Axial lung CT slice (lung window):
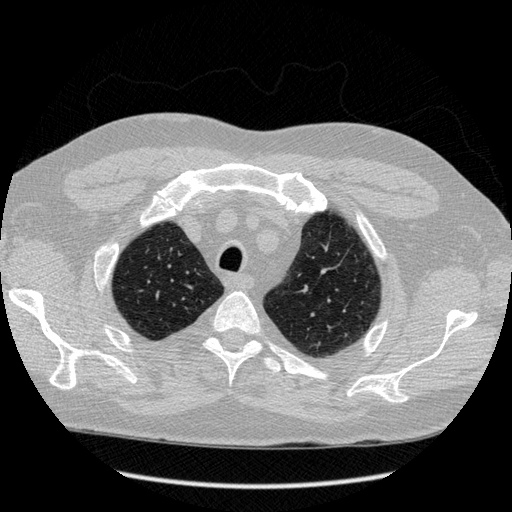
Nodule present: no